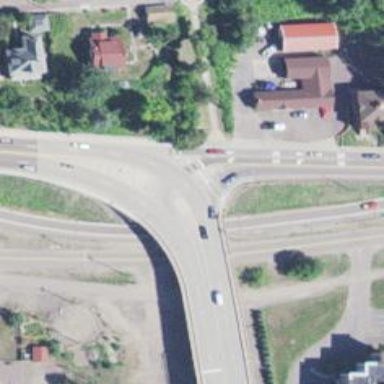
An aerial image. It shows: Secondary link road with asphalt surface.